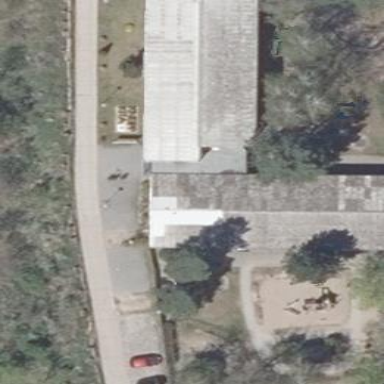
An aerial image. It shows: Kindergarten building.